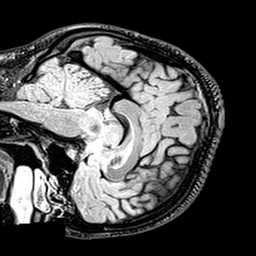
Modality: T2w
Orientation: sagittal
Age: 25
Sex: female
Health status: healthy
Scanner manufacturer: siemens
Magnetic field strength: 3 T
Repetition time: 5 s
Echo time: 0.396 s